Question: I would like to present the user of my iPhone app with 3 icons. They should touch one and the other two will become shaded. If they then touch one of the other ones, that one becomes illuminated normally and the other two darken.
What is the best way to do this in Interface Builder/ Cocoa-Touch?
Thanks :)

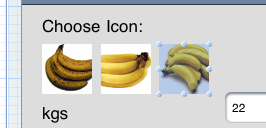
Answer: I solved this problem using Segmented Control button.